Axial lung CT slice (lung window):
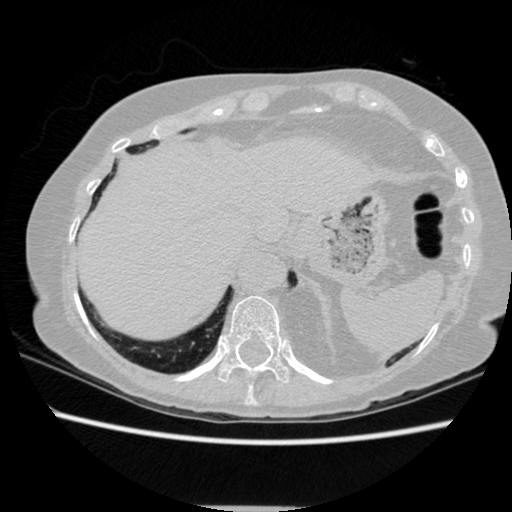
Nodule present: no